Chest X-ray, PA view. Patient: 30 years old, sex F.
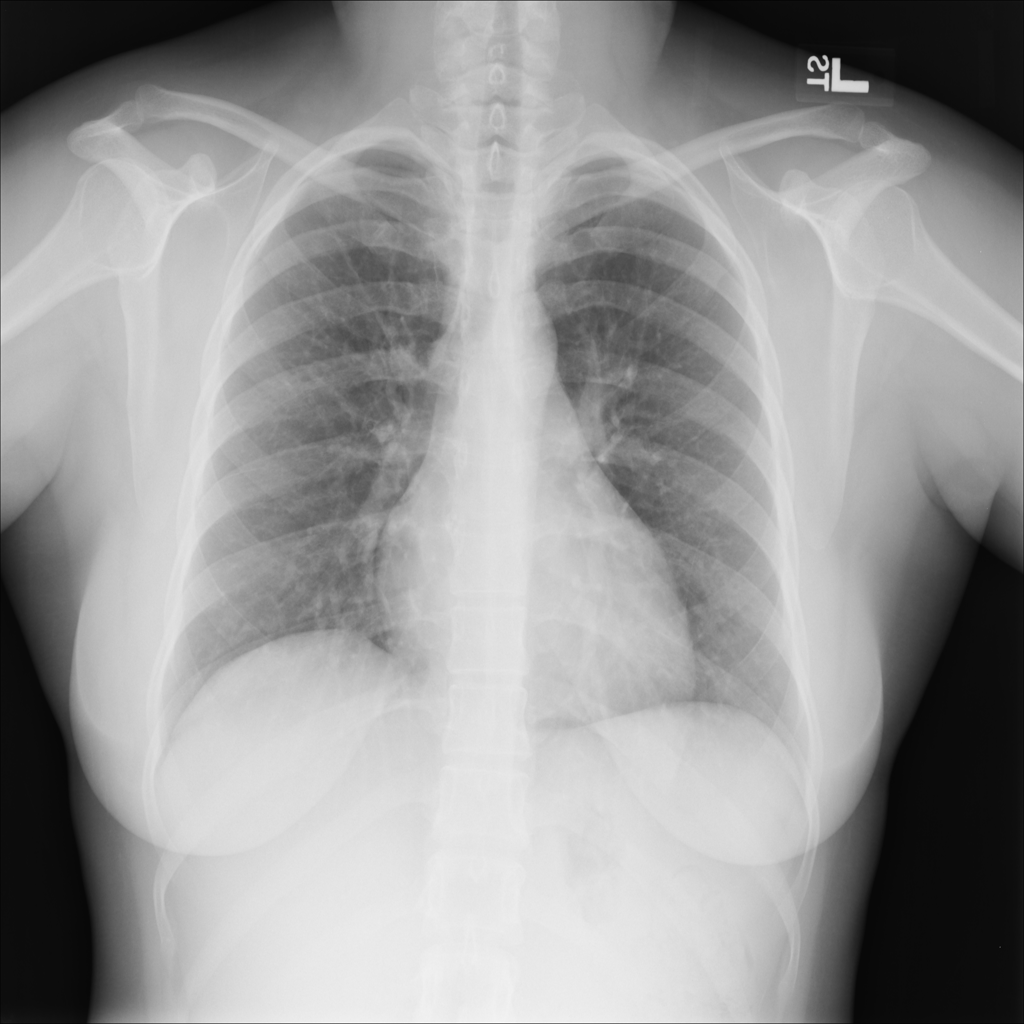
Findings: No Finding